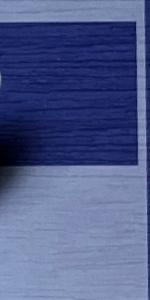
Label: Empty